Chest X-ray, PA view. Patient: 48 years old, sex M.
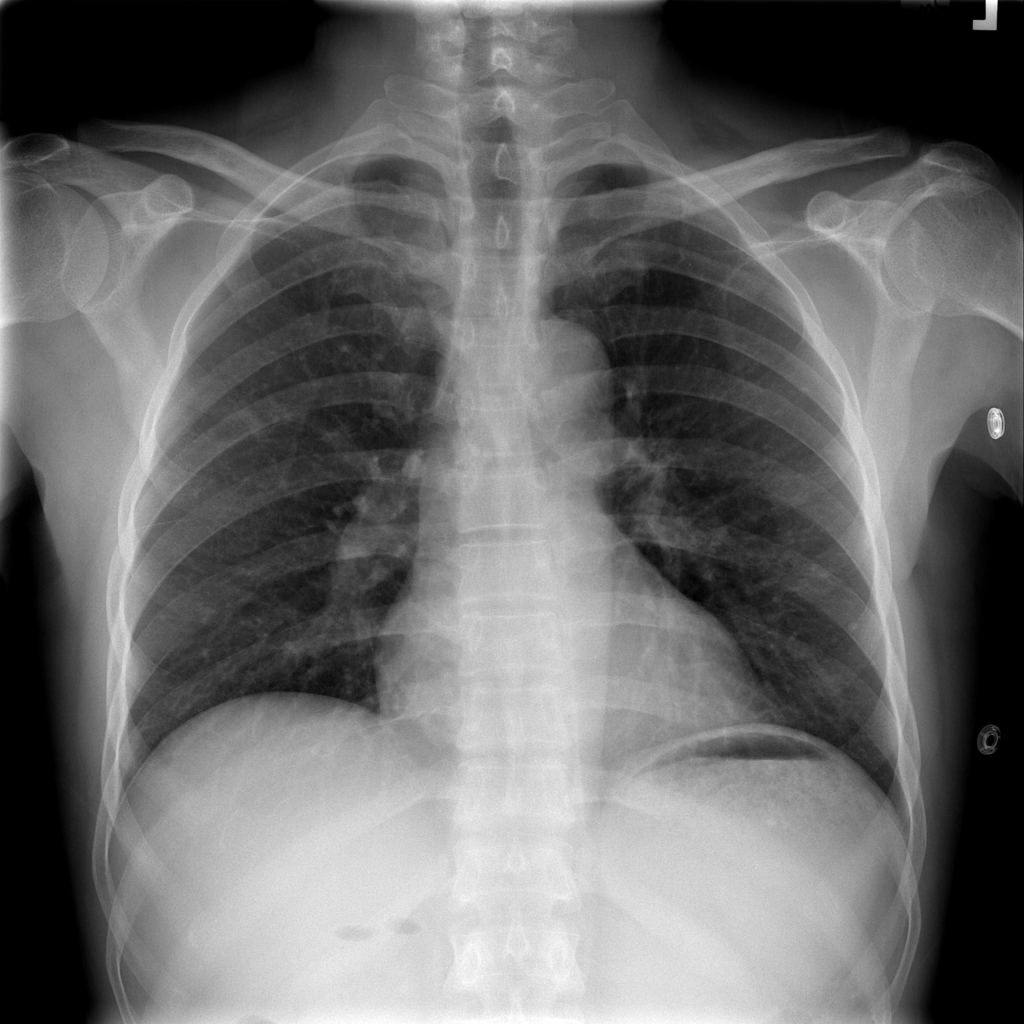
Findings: No Finding